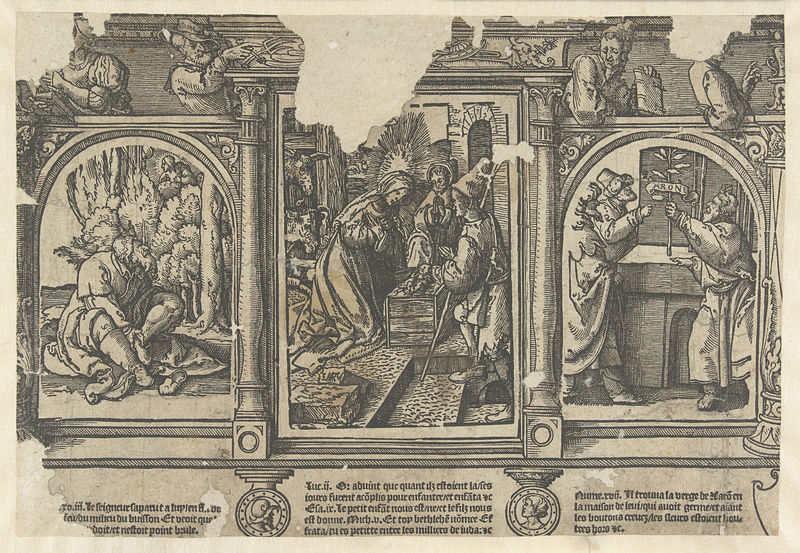
Titel: De aanbidding door een herder, brandende braambos en de bloeiende staf van Aäron
Künstler: Jacob Cornelisz. van Oostsanen
Standort: Amsterdam
Institution: Rijksmuseum
Schlagwörter: zerrissen, arch, columns, men, religious, old, woman, print, nonne, christlich, mittelalter, knight, illustration, french, story, frames, scene, jesus, monk, religion, baby, christian, joseph, mary, bible, triptych, biblical, comic, holzschnitt, pillars, manger, nativity, triptychon, panels, document, sacral, fetzen, priestpray, aron